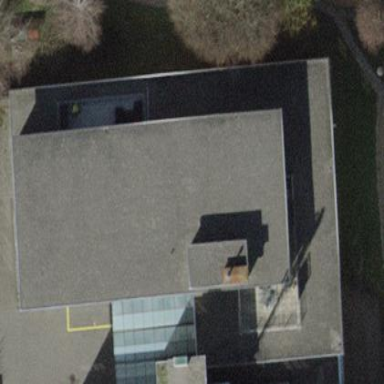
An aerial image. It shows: Commercial building.